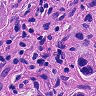
Metastatic tissue present: yes